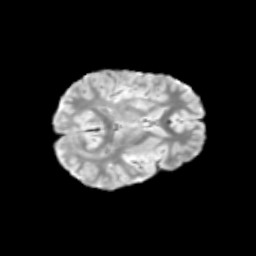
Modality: T2w
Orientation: axial
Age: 11
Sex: male
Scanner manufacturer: siemens
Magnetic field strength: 3 T
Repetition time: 3.8 s
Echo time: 0.07 s